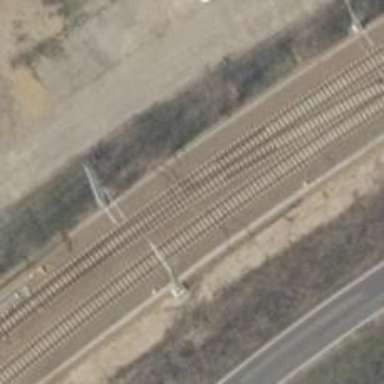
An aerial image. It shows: Railway track with contact lines for electrification.